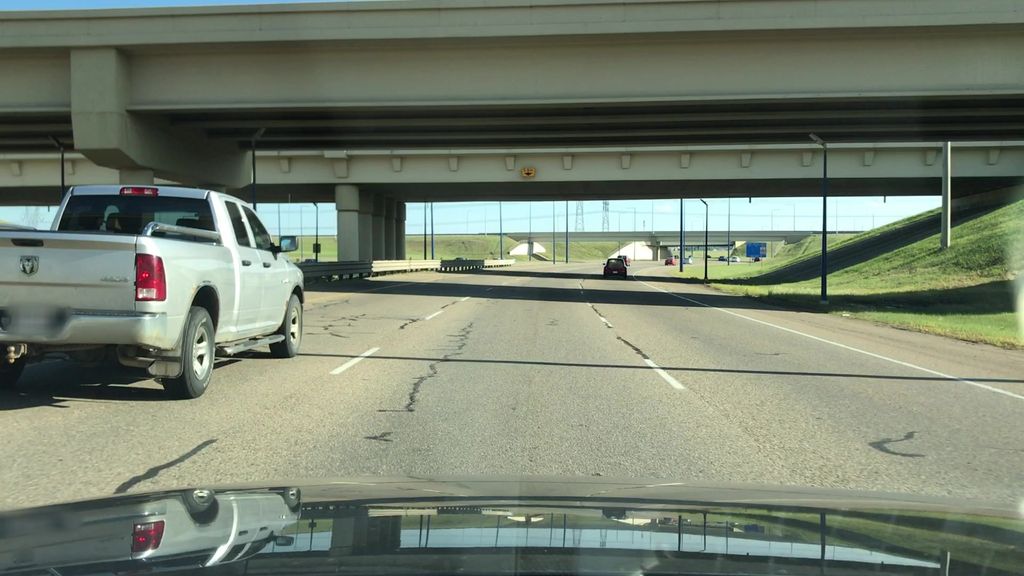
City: edmonton